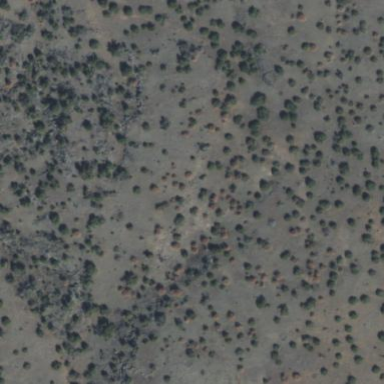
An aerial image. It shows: Area covered in scrub vegetation.